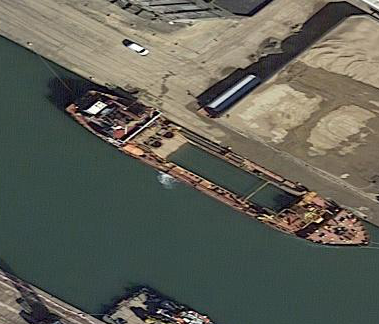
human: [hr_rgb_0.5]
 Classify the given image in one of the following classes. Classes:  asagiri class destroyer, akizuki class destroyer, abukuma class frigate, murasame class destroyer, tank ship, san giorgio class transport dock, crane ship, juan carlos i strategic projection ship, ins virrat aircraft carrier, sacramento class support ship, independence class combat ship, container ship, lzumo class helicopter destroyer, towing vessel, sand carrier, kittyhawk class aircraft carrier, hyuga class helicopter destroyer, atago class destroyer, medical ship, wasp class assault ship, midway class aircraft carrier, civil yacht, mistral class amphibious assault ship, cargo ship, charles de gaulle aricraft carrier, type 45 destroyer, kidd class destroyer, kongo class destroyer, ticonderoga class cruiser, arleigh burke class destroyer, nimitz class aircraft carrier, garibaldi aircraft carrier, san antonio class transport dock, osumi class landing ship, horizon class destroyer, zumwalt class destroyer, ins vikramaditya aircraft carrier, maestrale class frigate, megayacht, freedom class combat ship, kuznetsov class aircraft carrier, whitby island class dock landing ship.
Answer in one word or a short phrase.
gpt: Sand carrier